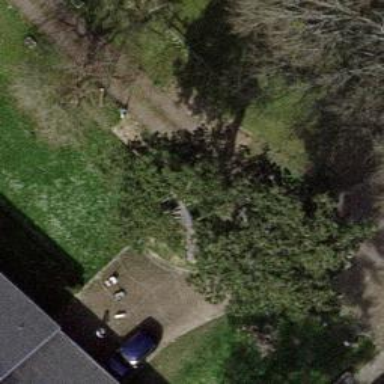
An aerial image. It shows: Evergreen tree with needle-leaved leaves.